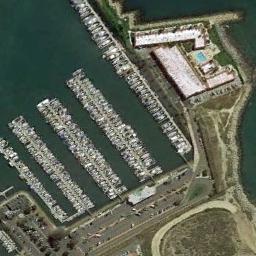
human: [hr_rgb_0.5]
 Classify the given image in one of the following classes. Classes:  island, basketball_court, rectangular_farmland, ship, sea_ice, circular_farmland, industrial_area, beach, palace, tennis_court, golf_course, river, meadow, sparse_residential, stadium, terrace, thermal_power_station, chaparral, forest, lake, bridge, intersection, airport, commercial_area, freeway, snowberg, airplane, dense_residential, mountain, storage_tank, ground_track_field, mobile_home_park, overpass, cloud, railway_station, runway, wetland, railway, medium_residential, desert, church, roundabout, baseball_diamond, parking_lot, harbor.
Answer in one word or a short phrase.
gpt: harbor